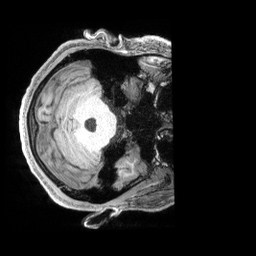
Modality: T1w
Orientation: axial
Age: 35
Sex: male
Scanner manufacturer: siemens
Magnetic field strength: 3 T
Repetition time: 2.4 s
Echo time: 0.00228 s